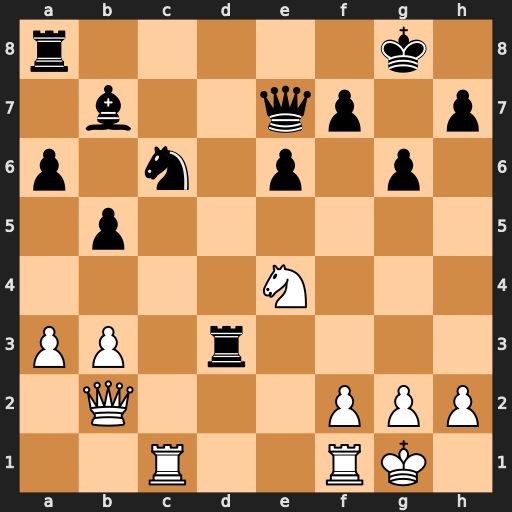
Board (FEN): r5k1/1b2qp1p/p1n1p1p1/1p6/4N3/PP1r4/1Q3PPP/2R2RK1
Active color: w
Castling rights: -
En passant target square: -
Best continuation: Nf6+ Qxf6 Qxf6